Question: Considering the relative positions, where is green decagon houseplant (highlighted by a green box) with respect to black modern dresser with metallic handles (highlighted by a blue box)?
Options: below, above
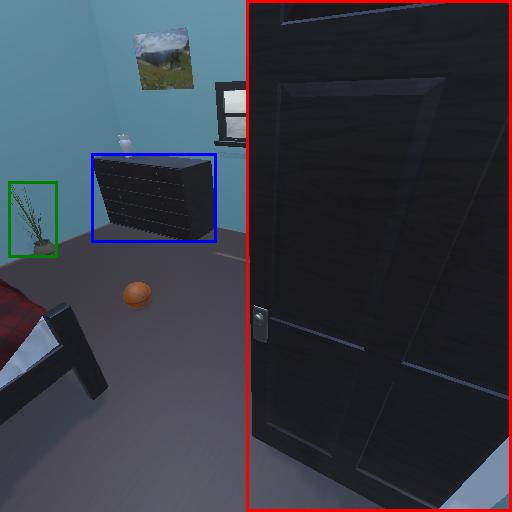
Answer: below